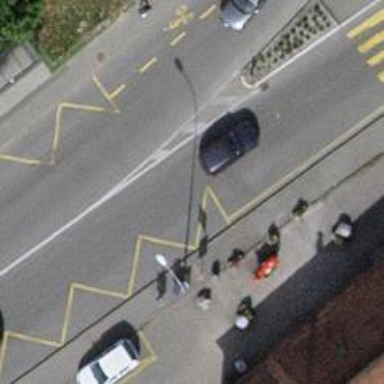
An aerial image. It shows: Sidewalk made of asphalt leading to platform for public transport.